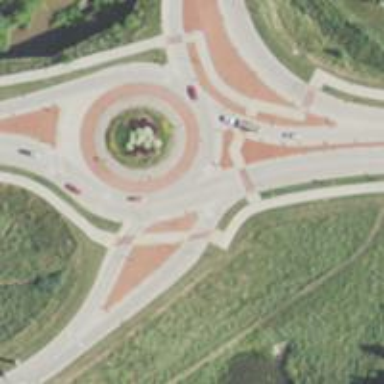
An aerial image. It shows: Secondary road around roundabout.